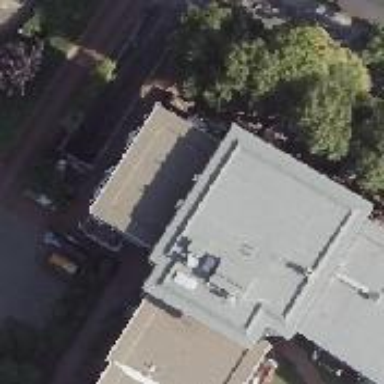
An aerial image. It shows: Restaurant.